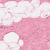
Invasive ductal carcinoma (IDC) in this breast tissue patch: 0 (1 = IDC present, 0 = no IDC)